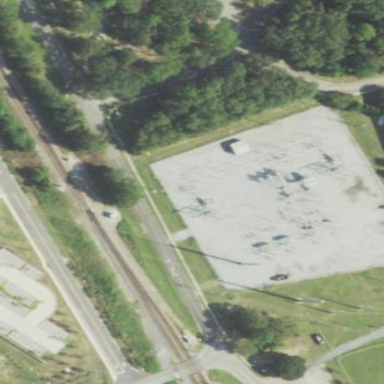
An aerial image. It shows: Fence surrounds transmission level power substation.